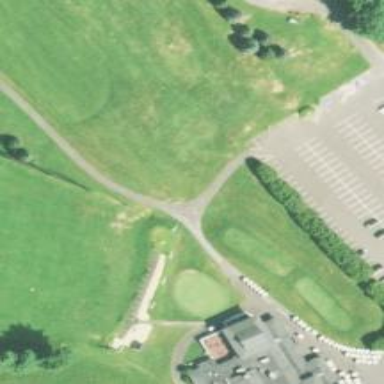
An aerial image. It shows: View of golf hole.